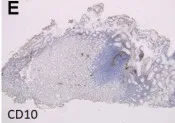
Pathological images of Case 1. : Lymphoepithelial lesions.
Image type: pathology (immunostaining)